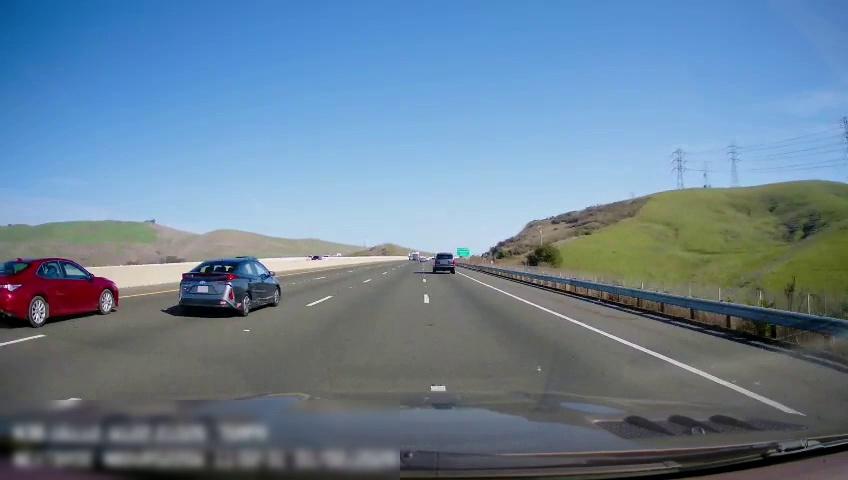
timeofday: Day
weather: Sunny
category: Drivable Space
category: Vehicles | Car
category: Vehicles | Car
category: Vehicles | SUV
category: Lanes | Alternate Lane
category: Lanes | Alternate Lane
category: Lanes | Alternate Lane
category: Lanes | Current Lane
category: Lanes | Alternate Lane
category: Traffic | Signs